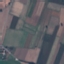
Label: PermanentCrop